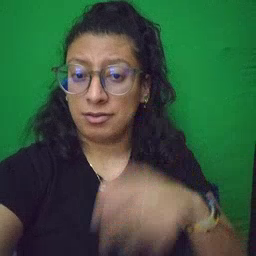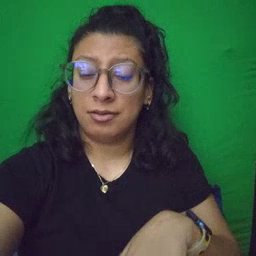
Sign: radio